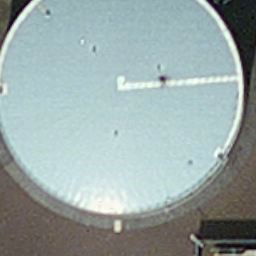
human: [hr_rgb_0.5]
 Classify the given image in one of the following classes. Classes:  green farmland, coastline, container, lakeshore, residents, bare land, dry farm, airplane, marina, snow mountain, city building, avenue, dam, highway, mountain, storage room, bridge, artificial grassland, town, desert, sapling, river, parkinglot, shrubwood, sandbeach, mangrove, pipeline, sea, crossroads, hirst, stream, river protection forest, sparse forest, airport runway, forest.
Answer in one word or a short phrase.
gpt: storage room